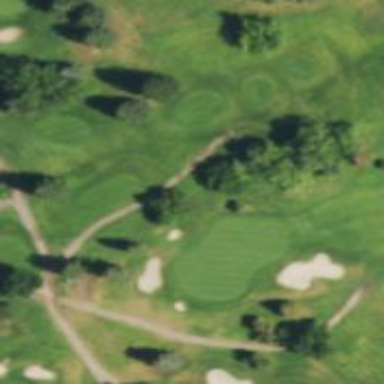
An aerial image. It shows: Service road designated as golf cart path.